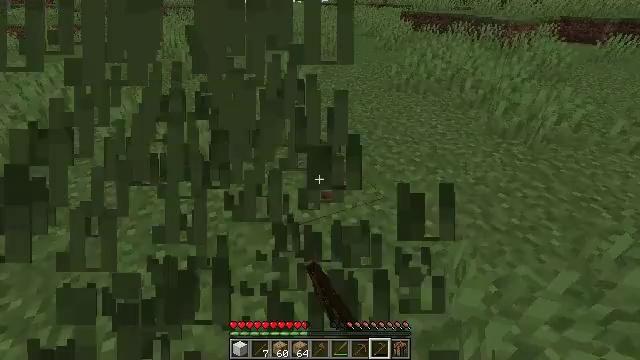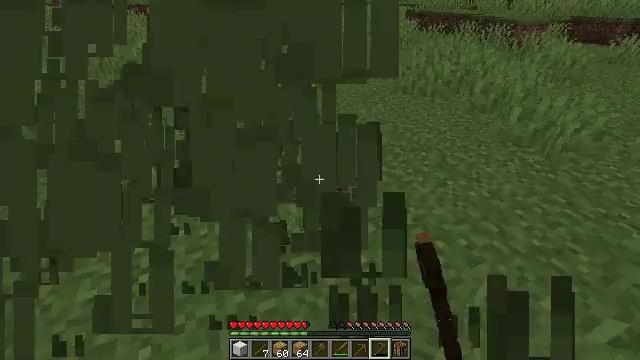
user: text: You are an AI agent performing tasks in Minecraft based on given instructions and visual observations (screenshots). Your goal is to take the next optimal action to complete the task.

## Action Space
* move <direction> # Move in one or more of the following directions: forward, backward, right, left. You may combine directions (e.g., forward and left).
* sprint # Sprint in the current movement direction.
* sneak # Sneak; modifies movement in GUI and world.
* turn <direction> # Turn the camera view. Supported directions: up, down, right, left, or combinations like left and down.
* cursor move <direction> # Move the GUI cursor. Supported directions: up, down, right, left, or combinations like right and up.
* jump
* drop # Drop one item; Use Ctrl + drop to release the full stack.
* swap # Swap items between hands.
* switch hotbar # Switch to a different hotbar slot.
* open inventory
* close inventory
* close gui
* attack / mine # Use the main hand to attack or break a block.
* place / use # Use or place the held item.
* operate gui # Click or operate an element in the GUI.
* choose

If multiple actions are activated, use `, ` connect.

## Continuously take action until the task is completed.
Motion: motion action
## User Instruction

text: Collect tall grass by breaking it.
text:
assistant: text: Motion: move forward, attack / mine
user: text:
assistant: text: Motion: attack / mine